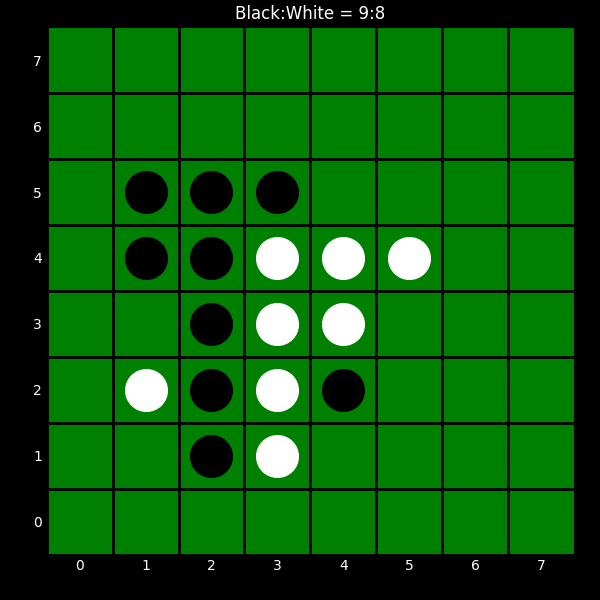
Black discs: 9
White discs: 8